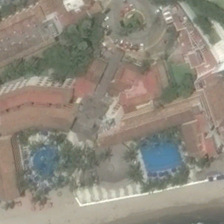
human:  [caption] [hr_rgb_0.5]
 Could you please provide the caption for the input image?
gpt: some buildings and green trees are near a beach .

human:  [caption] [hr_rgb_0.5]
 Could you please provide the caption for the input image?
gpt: some buildings and green trees are near a beach .

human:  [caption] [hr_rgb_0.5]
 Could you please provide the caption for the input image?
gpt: some buildings and green trees are near a beach .

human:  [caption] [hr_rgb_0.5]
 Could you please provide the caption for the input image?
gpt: some buildings and green trees are near a beach .

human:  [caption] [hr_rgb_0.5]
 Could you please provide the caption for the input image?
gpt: some buildings and green trees are near a beach .